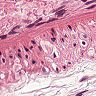
Metastatic tissue present: no